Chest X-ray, AP view. Patient: 45 years old, sex M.
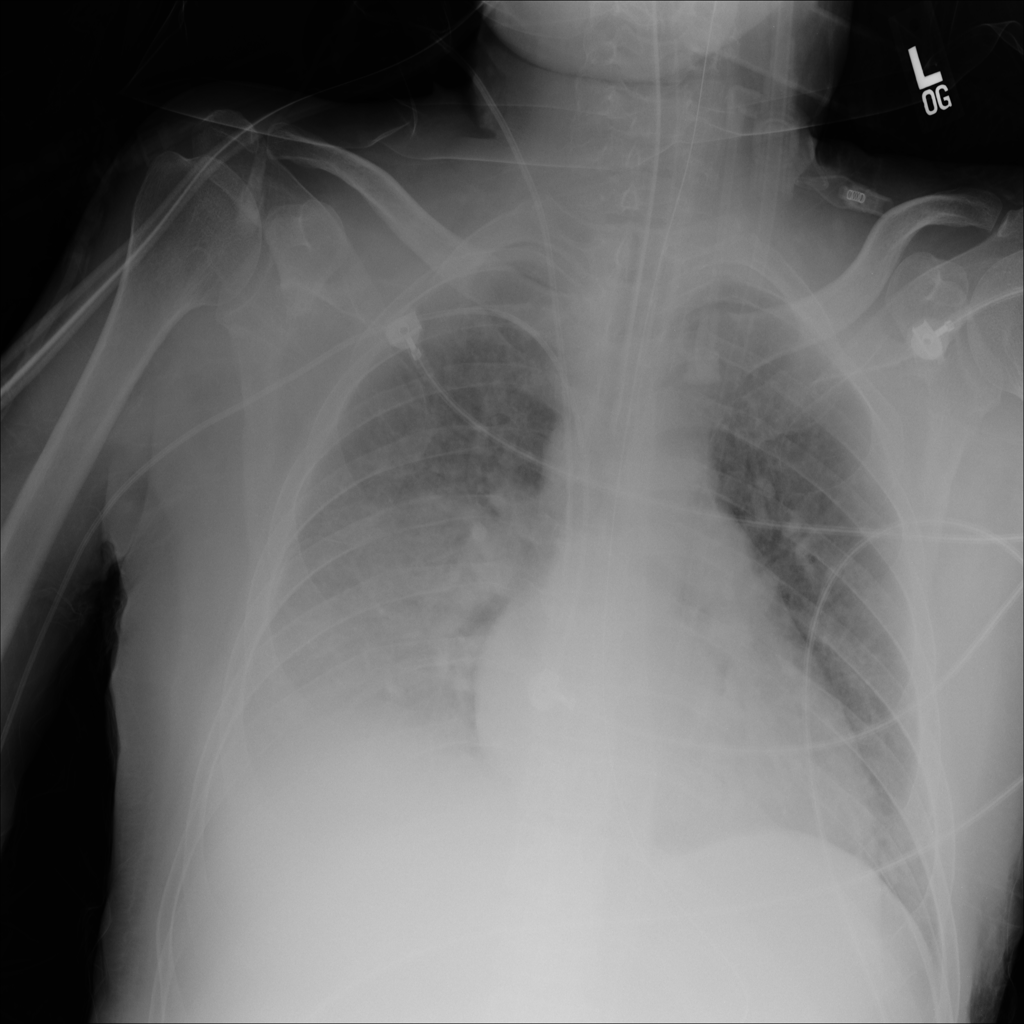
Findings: No Finding